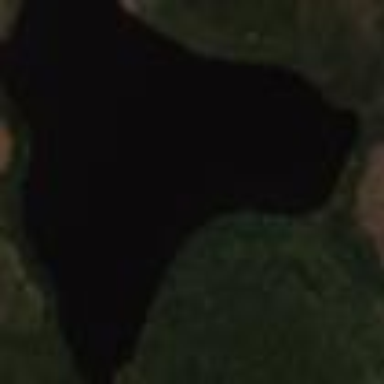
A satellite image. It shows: Lake with natural water.